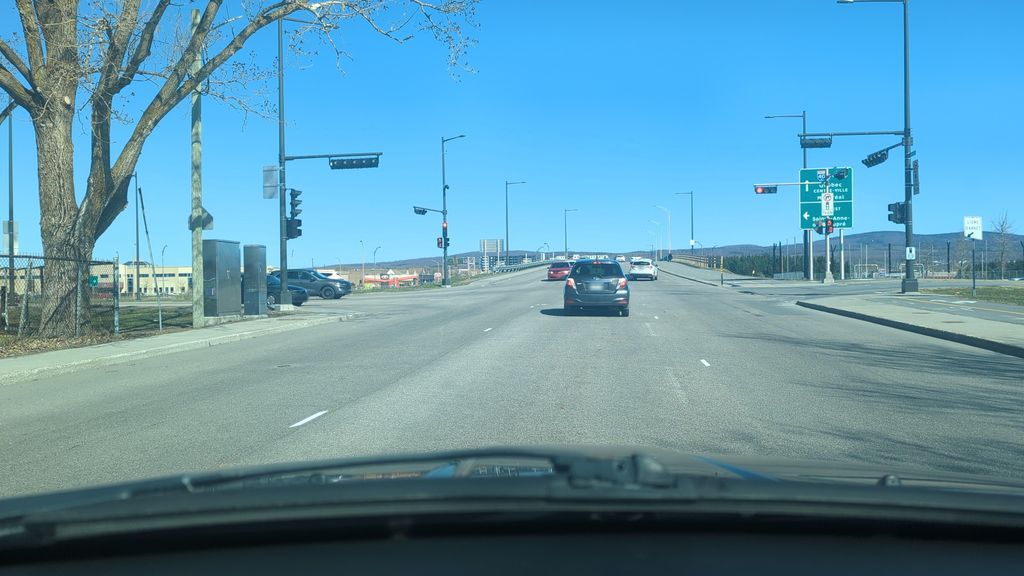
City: quebec_city